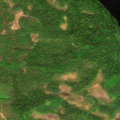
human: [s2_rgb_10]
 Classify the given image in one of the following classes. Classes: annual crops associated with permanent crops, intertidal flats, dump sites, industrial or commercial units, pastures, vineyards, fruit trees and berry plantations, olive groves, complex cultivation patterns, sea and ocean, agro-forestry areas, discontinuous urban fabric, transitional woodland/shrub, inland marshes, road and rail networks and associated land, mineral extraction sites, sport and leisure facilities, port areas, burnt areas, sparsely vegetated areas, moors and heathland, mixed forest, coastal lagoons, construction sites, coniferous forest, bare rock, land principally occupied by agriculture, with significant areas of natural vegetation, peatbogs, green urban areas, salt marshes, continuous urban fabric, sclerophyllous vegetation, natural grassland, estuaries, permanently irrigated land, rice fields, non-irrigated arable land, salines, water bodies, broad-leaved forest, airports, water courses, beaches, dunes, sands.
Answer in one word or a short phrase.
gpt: coniferous forest, mixed forest, transitional woodland/shrub, water bodies